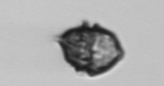
Label: Kryptoperidinium_triquetrum